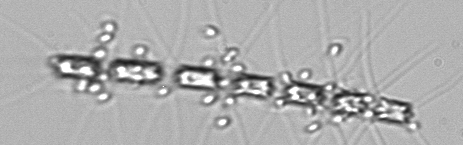
Label: Chaetoceros_didymus_TAG_external_flagellate